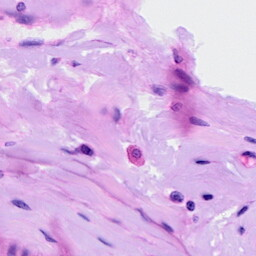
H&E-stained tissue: Ovarian